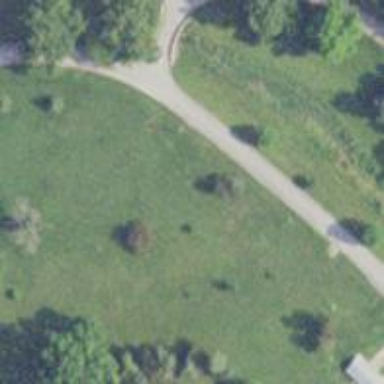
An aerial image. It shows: Disc golf fairway with hole.